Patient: sex F, age 53
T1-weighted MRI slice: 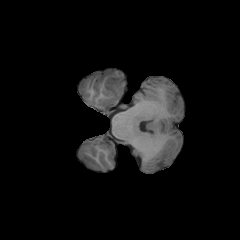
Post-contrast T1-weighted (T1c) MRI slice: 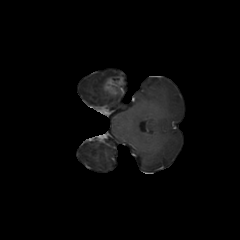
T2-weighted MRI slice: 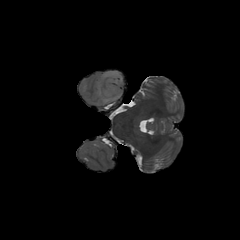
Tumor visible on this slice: yes
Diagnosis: Glioblastoma, IDH-wildtype
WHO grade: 4